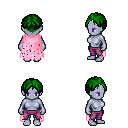
a pixel art fantasy rpg character, female body template, dark elf, purple skin, pink tattered cape, magenta pants, green parted hairstyle, four views (front, back, left, right), 2x2 character sprite sheet, small pixel art, hard edges, no anti-aliasing